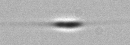
Label: Cylindrotheca_morphotype1